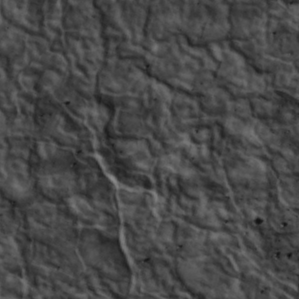
Label: non_frost